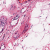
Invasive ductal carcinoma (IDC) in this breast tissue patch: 0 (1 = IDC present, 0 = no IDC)